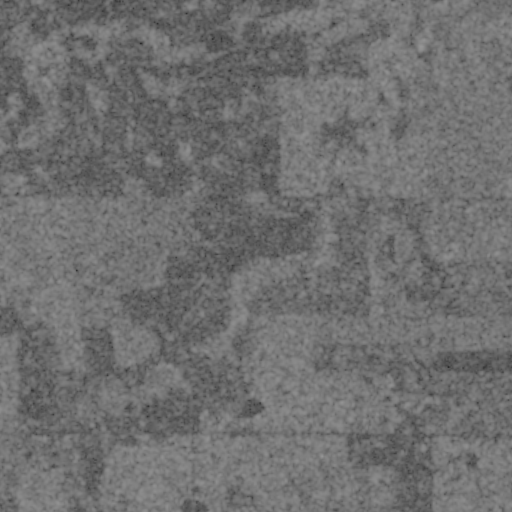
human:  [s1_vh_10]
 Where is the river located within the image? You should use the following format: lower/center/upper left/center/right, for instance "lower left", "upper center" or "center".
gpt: The river is located in the upper center of the image.
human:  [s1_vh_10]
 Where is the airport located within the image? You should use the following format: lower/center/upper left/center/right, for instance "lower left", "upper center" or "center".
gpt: There is no airport in the image.

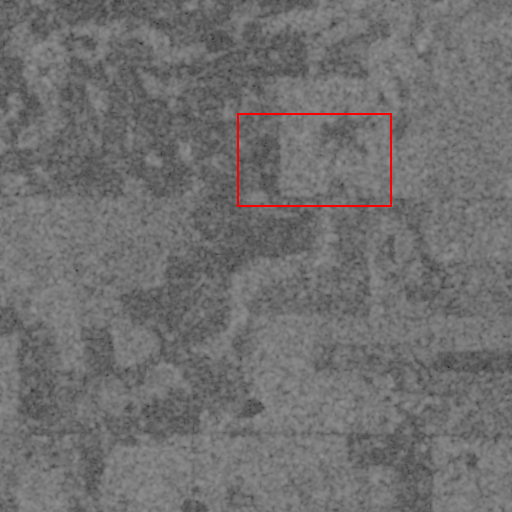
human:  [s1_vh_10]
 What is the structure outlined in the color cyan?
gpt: There is no cyan outline.
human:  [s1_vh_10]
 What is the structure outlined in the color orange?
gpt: There is no structure outlined in orange.